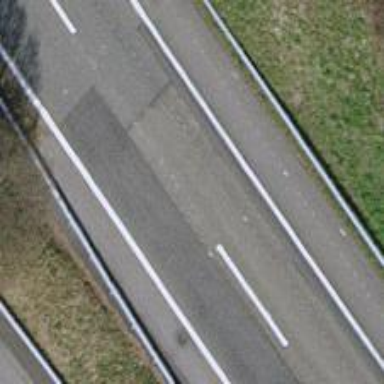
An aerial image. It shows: Motorway.